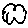
Label: cloud